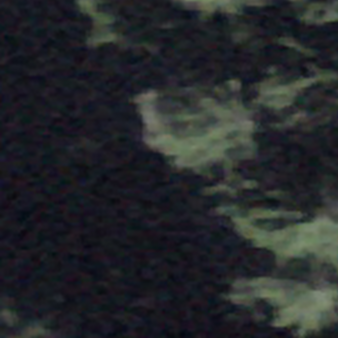
Label: other